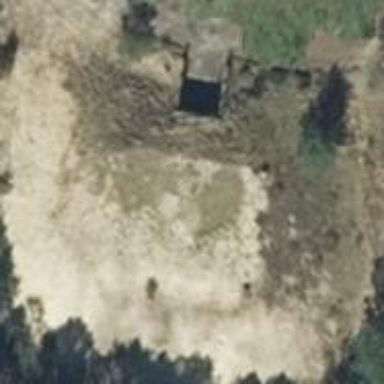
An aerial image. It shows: Military bunker.